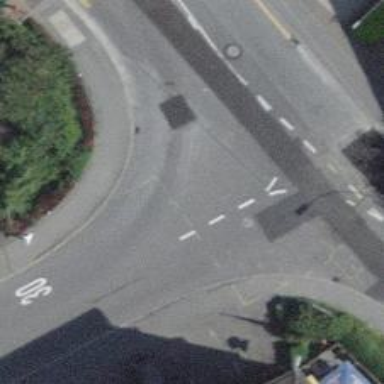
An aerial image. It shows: Kerb barrier.